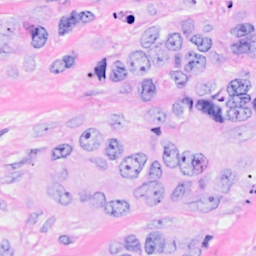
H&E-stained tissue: Breast